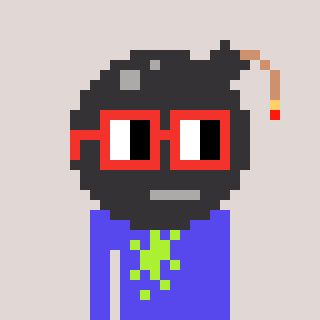
a pixel art character with square red glasses, a bomb-shaped head and a computerblue-colored body on a warm background